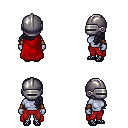
a pixel art fantasy rpg character, female body template, dark elf, purple skin, red cape, red pants, raven left-swept hairstyle, metal helm, cloth bracers, ghillies, four views (front, back, left, right), 2x2 character sprite sheet, small pixel art, hard edges, no anti-aliasing